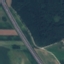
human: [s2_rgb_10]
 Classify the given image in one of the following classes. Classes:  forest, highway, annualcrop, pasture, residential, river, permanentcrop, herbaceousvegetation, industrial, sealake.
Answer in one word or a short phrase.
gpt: Highway